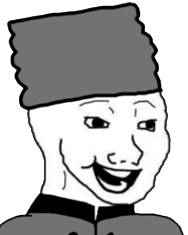
Label: 5_Bloomer